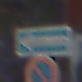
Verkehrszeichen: EinbahnstrasseLinksweisend
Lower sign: EingeschraenktesHalteverbot
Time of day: Midday
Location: Roofed (Special)
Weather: Overcast
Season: NotSpecified
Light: Natural